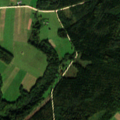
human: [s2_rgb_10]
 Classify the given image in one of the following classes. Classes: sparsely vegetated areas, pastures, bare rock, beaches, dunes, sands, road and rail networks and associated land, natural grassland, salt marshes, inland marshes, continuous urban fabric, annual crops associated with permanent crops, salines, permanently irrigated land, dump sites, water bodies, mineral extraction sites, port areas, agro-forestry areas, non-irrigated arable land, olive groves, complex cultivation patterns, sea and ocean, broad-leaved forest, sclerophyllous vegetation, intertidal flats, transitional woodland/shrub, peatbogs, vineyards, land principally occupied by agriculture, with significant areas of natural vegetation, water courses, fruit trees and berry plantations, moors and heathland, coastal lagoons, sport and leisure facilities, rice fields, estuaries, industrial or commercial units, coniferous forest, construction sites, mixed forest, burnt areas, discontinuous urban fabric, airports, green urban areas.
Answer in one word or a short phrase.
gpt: non-irrigated arable land, pastures, complex cultivation patterns, land principally occupied by agriculture, with significant areas of natural vegetation, broad-leaved forest, coniferous forest, mixed forest, transitional woodland/shrub